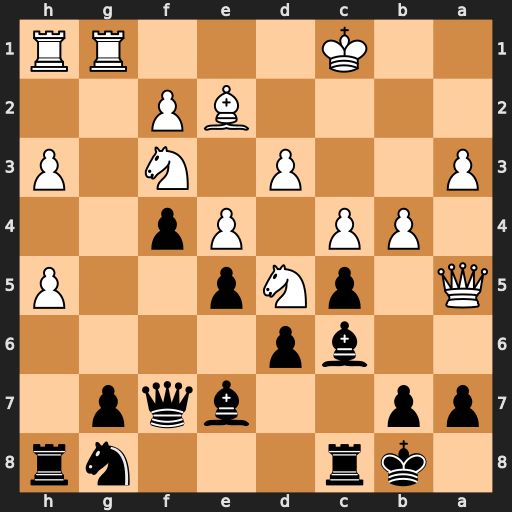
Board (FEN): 1kr3nr/pp2bqp1/2bp4/Q1pNp2P/1PP1Pp2/P2P1N1P/4BP2/2K3RR
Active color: b
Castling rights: -
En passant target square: -
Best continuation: Bd8 Nxe5 dxe5